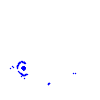
Particle: kaon